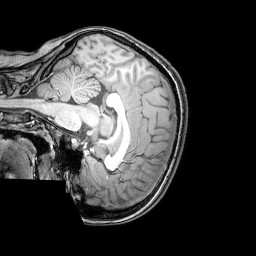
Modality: T1w
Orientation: sagittal
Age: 22
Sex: female
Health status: healthy
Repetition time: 0.081 s
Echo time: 0.037 s